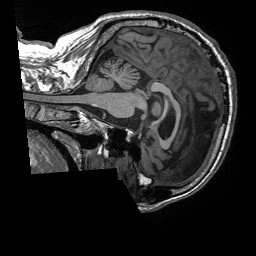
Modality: T1w
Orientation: sagittal
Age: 56
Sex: male
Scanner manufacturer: siemens
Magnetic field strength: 3 T
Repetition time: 2.4 s
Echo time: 0.00226 s